Question: I have created a 'TabActivity' with two tabs. Their contents are two separate Activities. All working fine. But I want to show 'ActionBar' on top of my 'TabActivity'.
My Screenshot is
Please anyone tell how to add 'ActionBar' on top of my activity.
I've provided my code here.
> My Activity is
'''
public class StatusReport extends TabActivity {
TabHost tabHost;
TabHost.TabSpec tabOnline;
TabHost.TabSpec tabOffline;
@Override
protected void onCreate(Bundle savedInstanceState) {
super.onCreate(savedInstanceState);
setContentView(R.layout.activity_status_report);
tabHost=(TabHost)findViewById(android.R.id.tabhost);
tabHost.setup();
tabOnline = tabHost.newTabSpec("Tab 1");
tabOnline.setContent(R.id.tab1);
tabOnline.setIndicator("E-Mail",getResources().getDrawable(R.mipmap.ic_launcher));
Intent in1=new Intent(StatusReport.this,OnlineDevices.class);
tabOnline.setContent(in1);
tabOffline = tabHost.newTabSpec("Tab 2");
tabOffline.setContent(R.id.tab2);
tabOffline.setIndicator("Messages",getResources().getDrawable(R.mipmap.ic_launcher));
Intent in2=new Intent(StatusReport.this,OfflineDevices.class);
tabOffline.setContent(in2);
tabHost.addTab(tabOnline);
tabHost.addTab(tabOffline);
}
'''
}
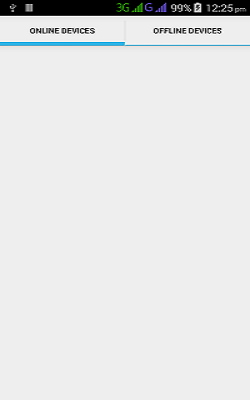
Answer: I strongly recommand you to use PagerSlidingTabStrip.
You can find it from here: <URL>
You can use this with toolbar.
<URL>